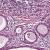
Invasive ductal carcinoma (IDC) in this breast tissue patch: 1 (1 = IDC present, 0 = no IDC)